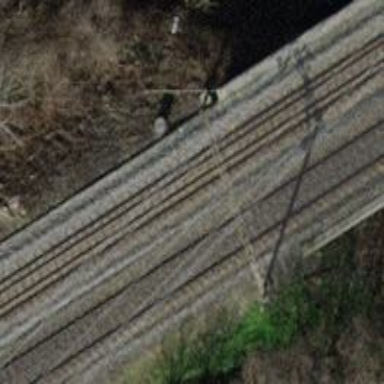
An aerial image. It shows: Bridge with electrified railway tracks featuring contact line.